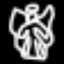
Label: angel